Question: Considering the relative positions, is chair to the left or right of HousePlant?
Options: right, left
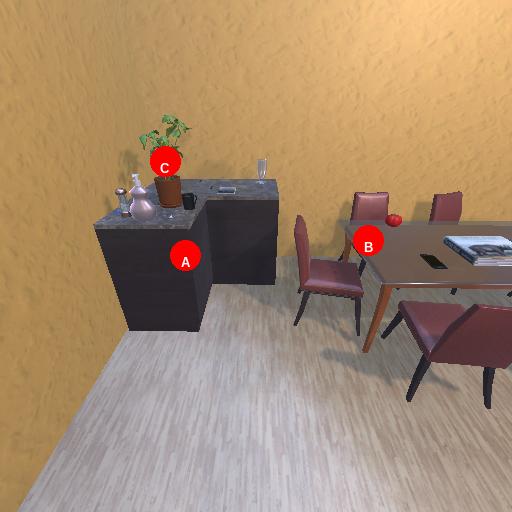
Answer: right